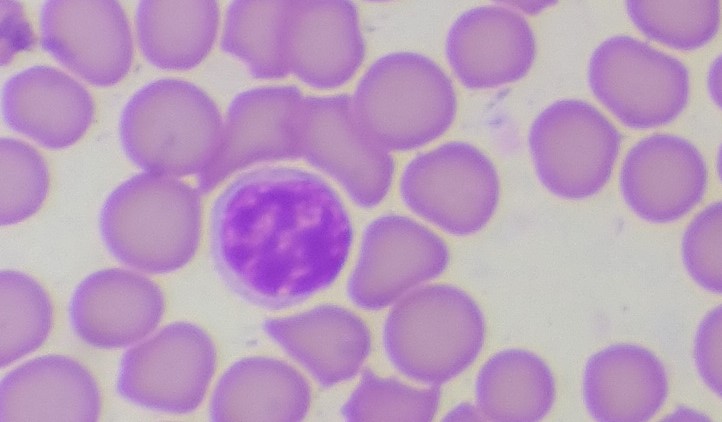
White blood cell type: Lymphocyte